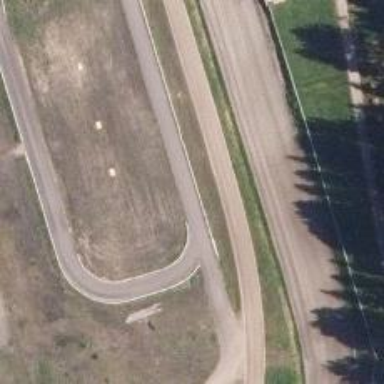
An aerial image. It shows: Track designed for horse racing in leisure land setting.